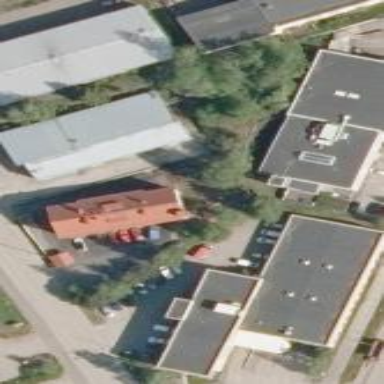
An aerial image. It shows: Warehouse.